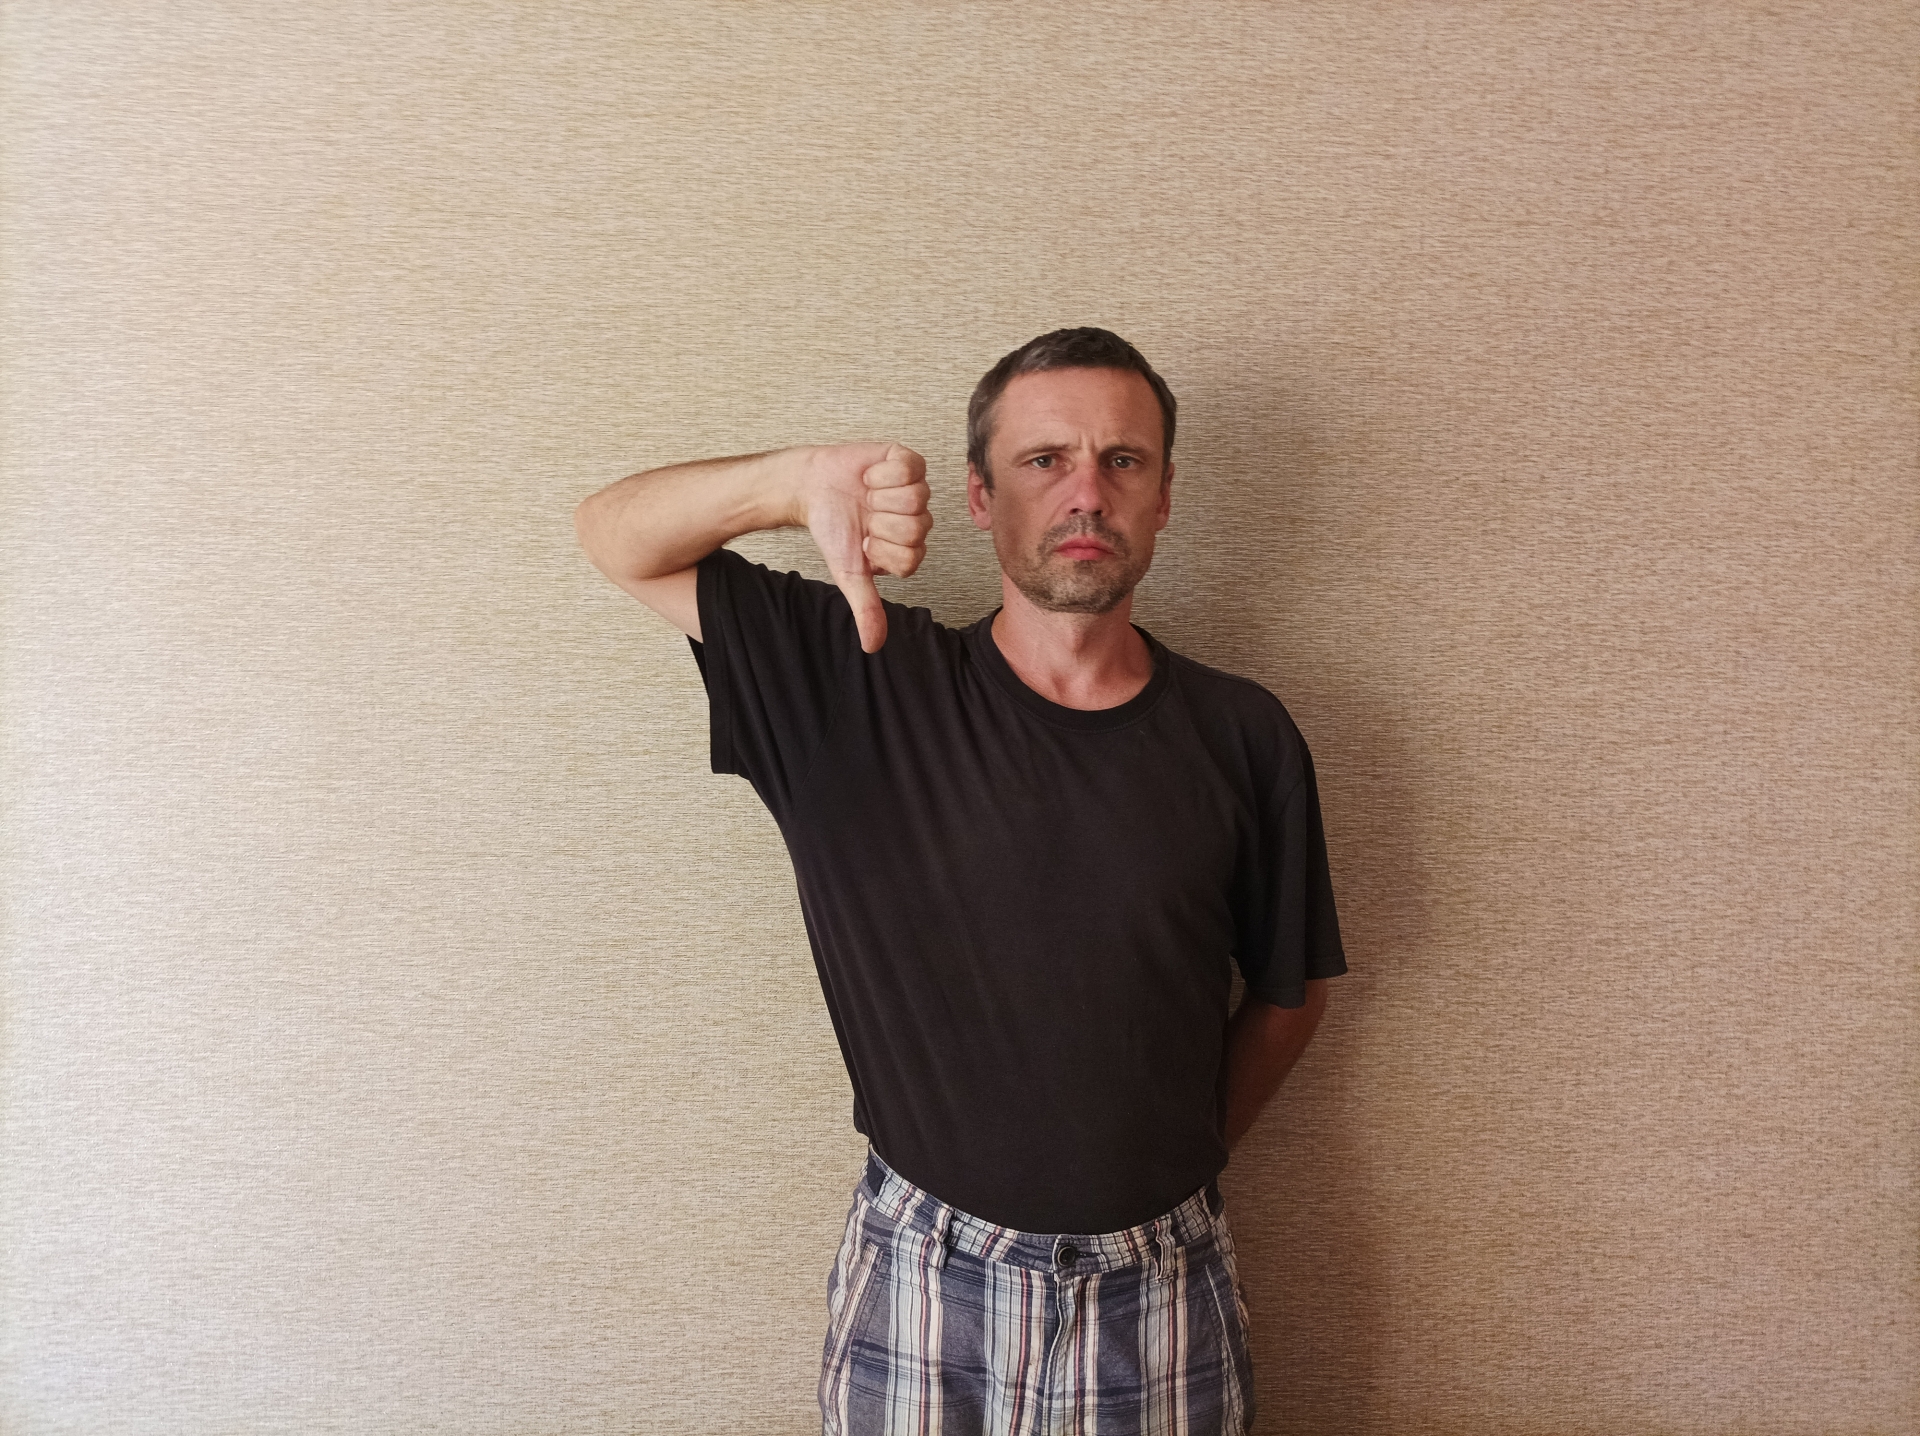
Label: clear